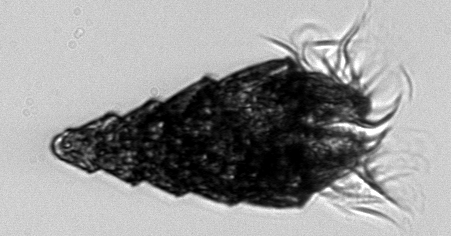
Label: Laboea_strobila